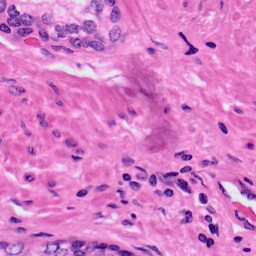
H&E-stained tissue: Prostate